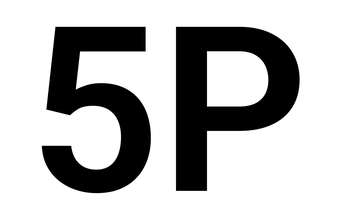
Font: Roboto_SemiBold